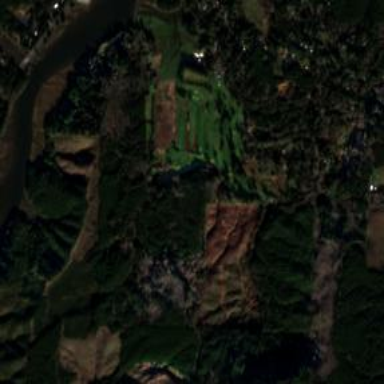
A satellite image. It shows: Golf course.